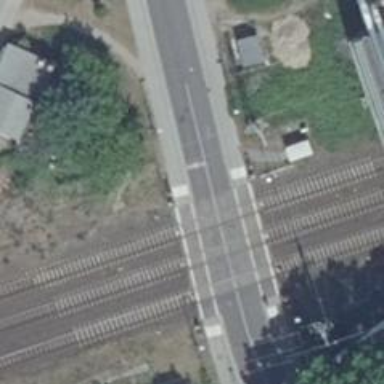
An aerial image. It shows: Level railway crossing with lights and double half barrier.